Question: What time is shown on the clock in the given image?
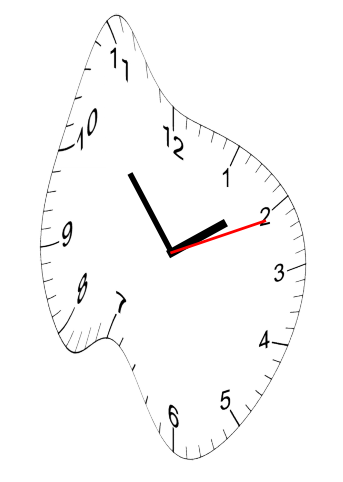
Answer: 01:53:11